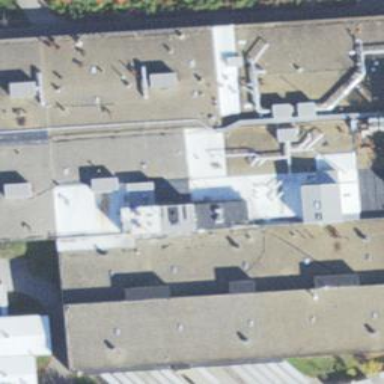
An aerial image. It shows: Manufacturing building.